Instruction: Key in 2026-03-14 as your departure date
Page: home
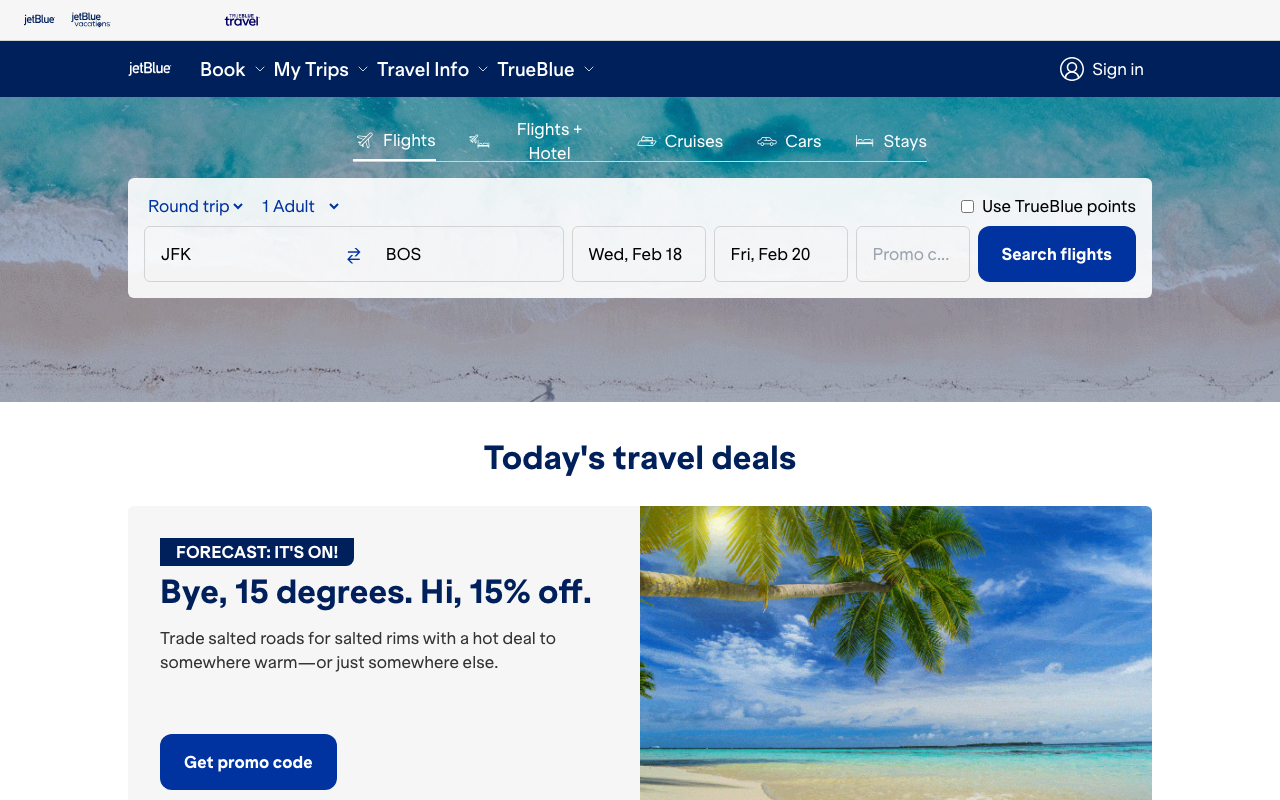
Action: type